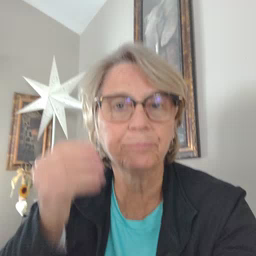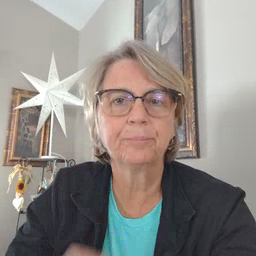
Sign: home